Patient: sex M, age 65
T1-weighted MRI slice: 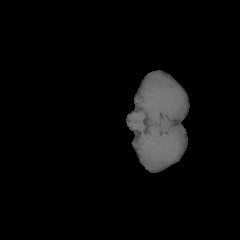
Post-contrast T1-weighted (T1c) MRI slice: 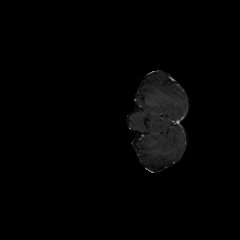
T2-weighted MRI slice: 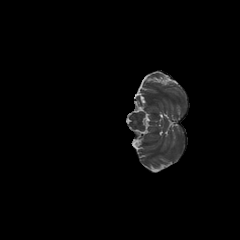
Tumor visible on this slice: no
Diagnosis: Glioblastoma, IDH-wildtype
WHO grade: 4